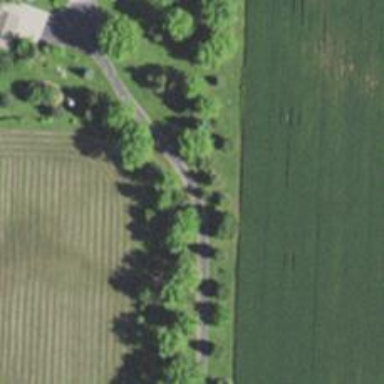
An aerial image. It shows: Driveway leading to service road.